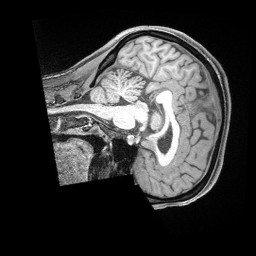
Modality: T1w
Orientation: sagittal
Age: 35
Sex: female
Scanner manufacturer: siemens
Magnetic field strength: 3 T
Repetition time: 2 s
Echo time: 0.00211 s